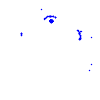
Particle: proton